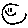
Label: smiley face